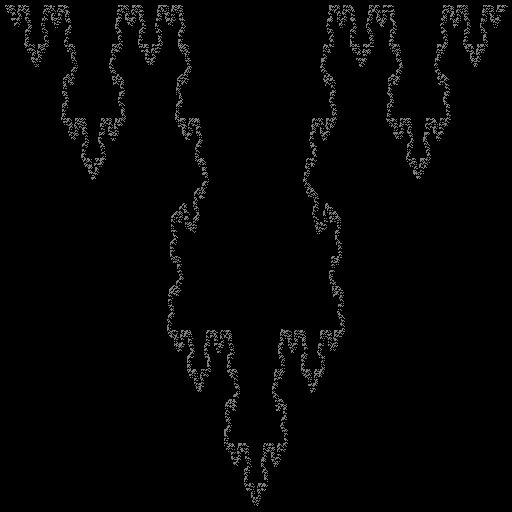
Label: koch_curve